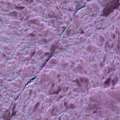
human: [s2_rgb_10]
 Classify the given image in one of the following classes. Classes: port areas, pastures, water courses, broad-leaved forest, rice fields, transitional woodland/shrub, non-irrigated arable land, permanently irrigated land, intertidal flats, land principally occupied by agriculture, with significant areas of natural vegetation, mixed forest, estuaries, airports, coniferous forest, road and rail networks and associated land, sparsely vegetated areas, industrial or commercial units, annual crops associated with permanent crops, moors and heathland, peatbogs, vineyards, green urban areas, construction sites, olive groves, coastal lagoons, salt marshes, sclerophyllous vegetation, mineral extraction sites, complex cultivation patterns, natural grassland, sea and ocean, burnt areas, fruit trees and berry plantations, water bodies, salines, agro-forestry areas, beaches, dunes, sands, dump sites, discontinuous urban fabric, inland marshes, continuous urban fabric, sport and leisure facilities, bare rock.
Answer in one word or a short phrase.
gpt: sea and ocean